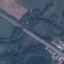
Land use / land cover class: Highway